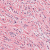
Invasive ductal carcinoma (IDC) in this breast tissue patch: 1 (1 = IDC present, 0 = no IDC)